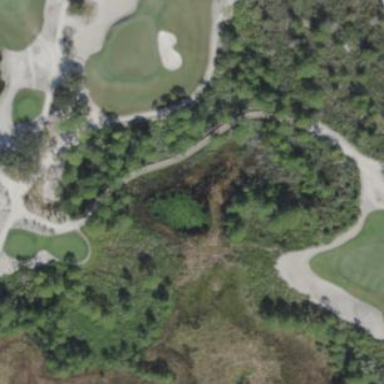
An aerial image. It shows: Water hazard on golf course. The hazard is natural water feature.